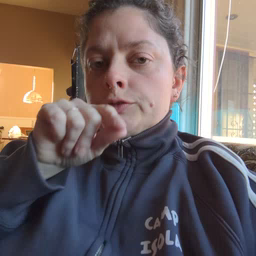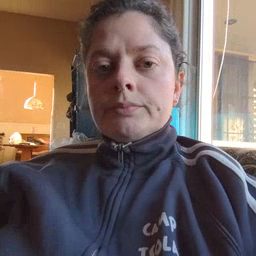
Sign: time